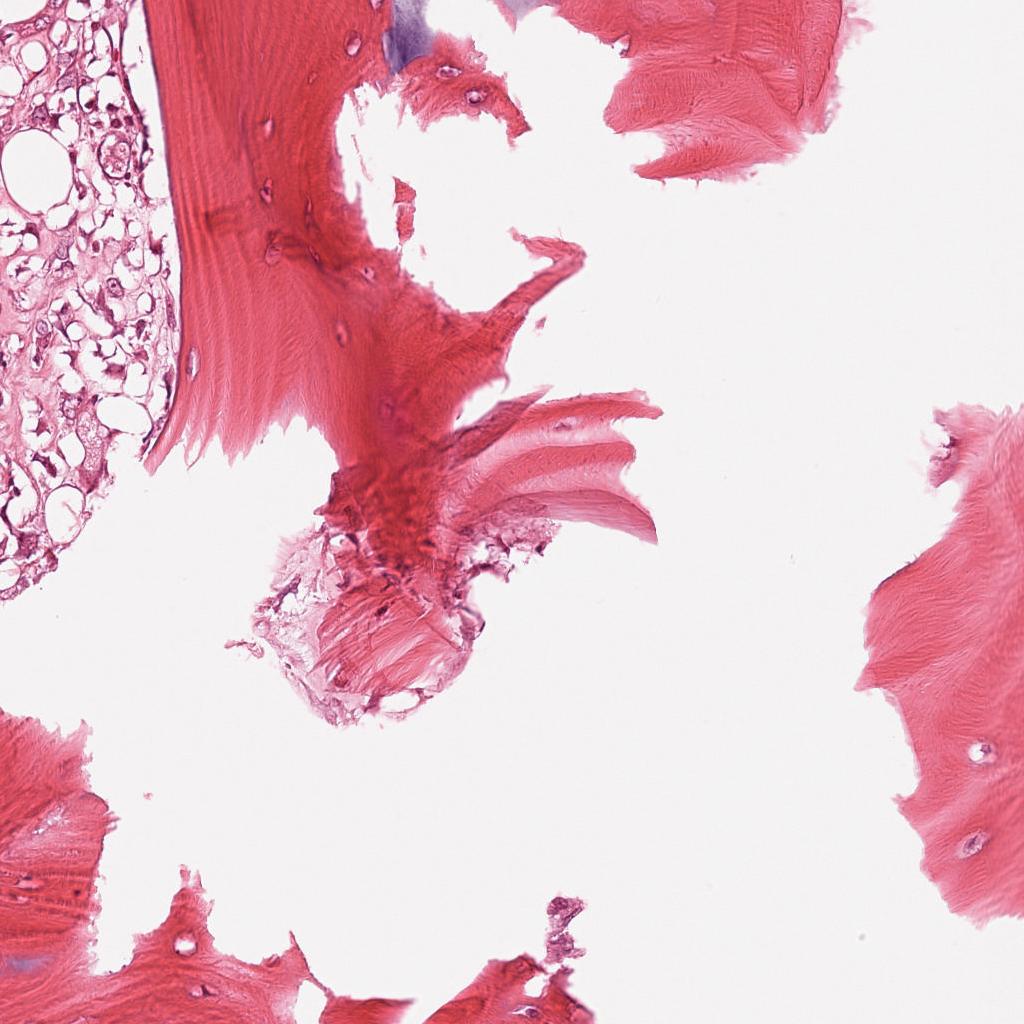
Label: Non-Tumor